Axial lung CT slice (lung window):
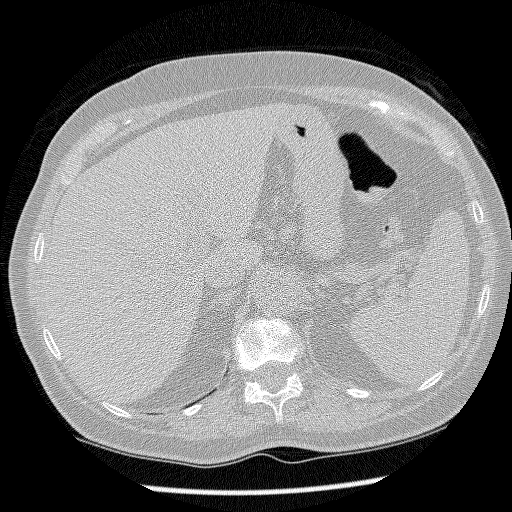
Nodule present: no